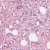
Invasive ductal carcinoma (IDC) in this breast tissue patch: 1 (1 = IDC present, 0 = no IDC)